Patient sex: M
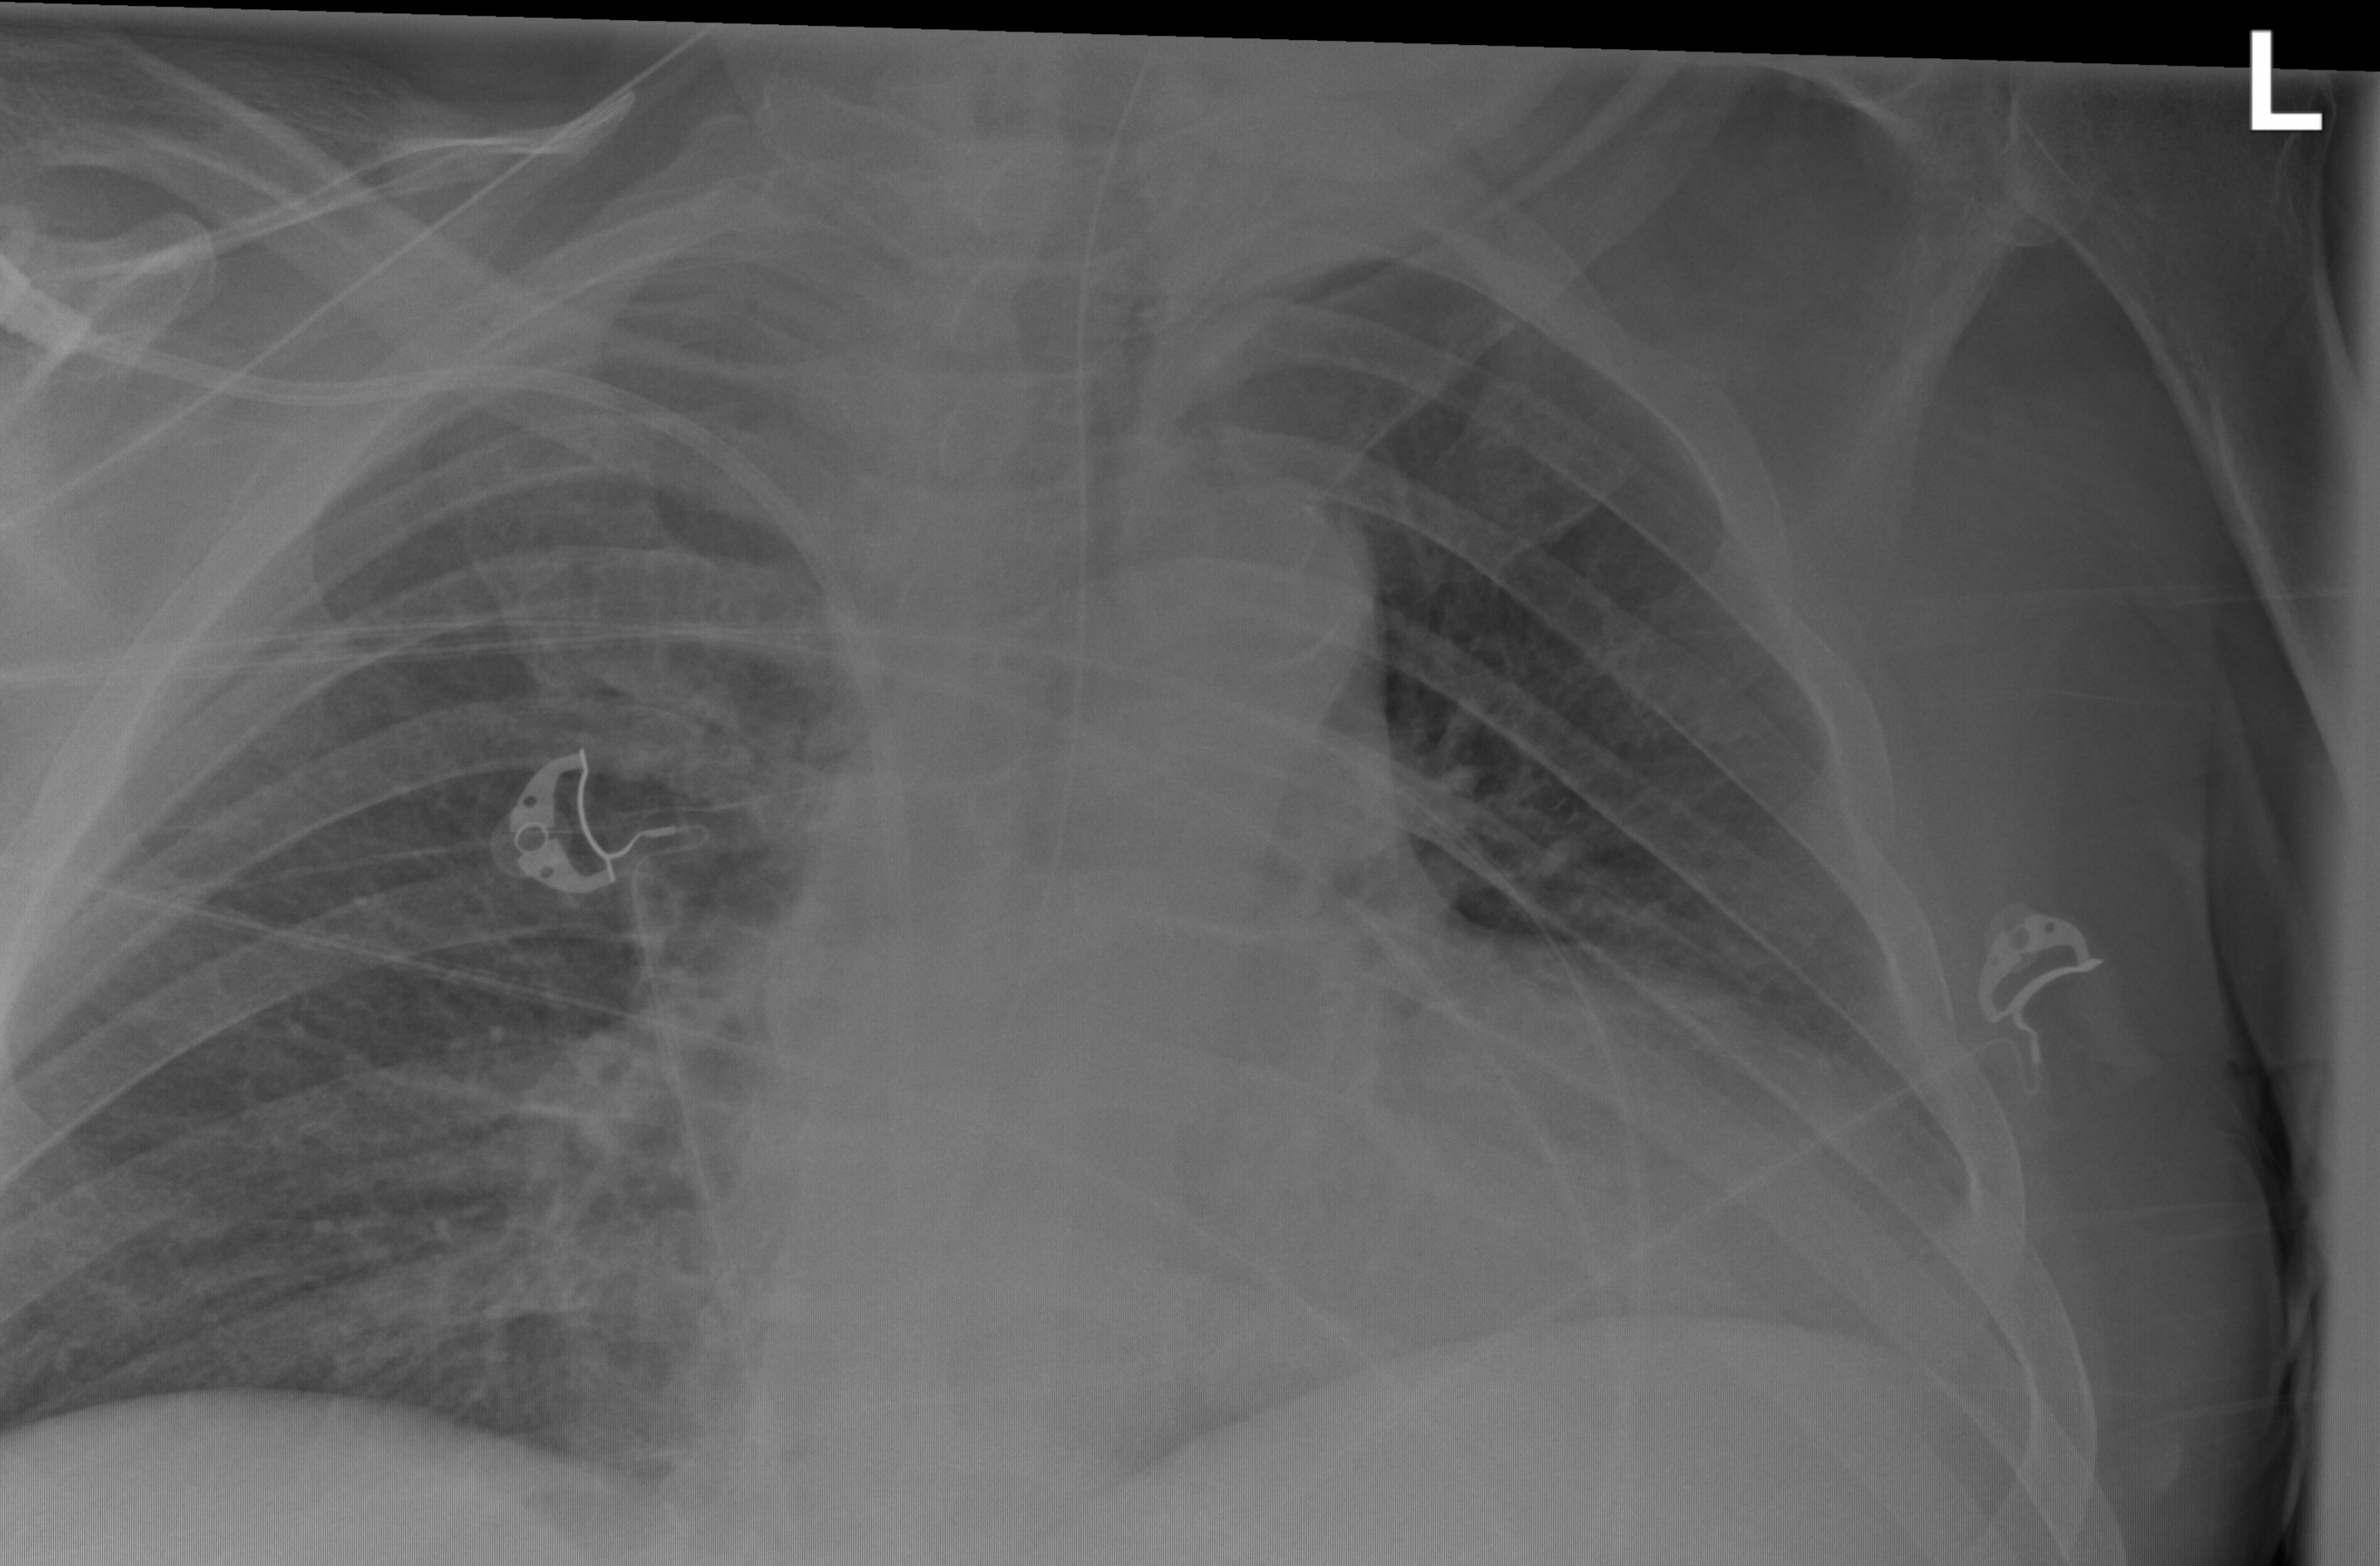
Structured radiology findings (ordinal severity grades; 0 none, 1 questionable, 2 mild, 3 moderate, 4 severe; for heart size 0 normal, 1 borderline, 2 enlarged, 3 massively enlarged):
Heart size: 2
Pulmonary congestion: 2
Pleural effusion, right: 0
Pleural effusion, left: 0
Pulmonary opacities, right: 2
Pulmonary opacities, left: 2
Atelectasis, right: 2
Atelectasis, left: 2